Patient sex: M
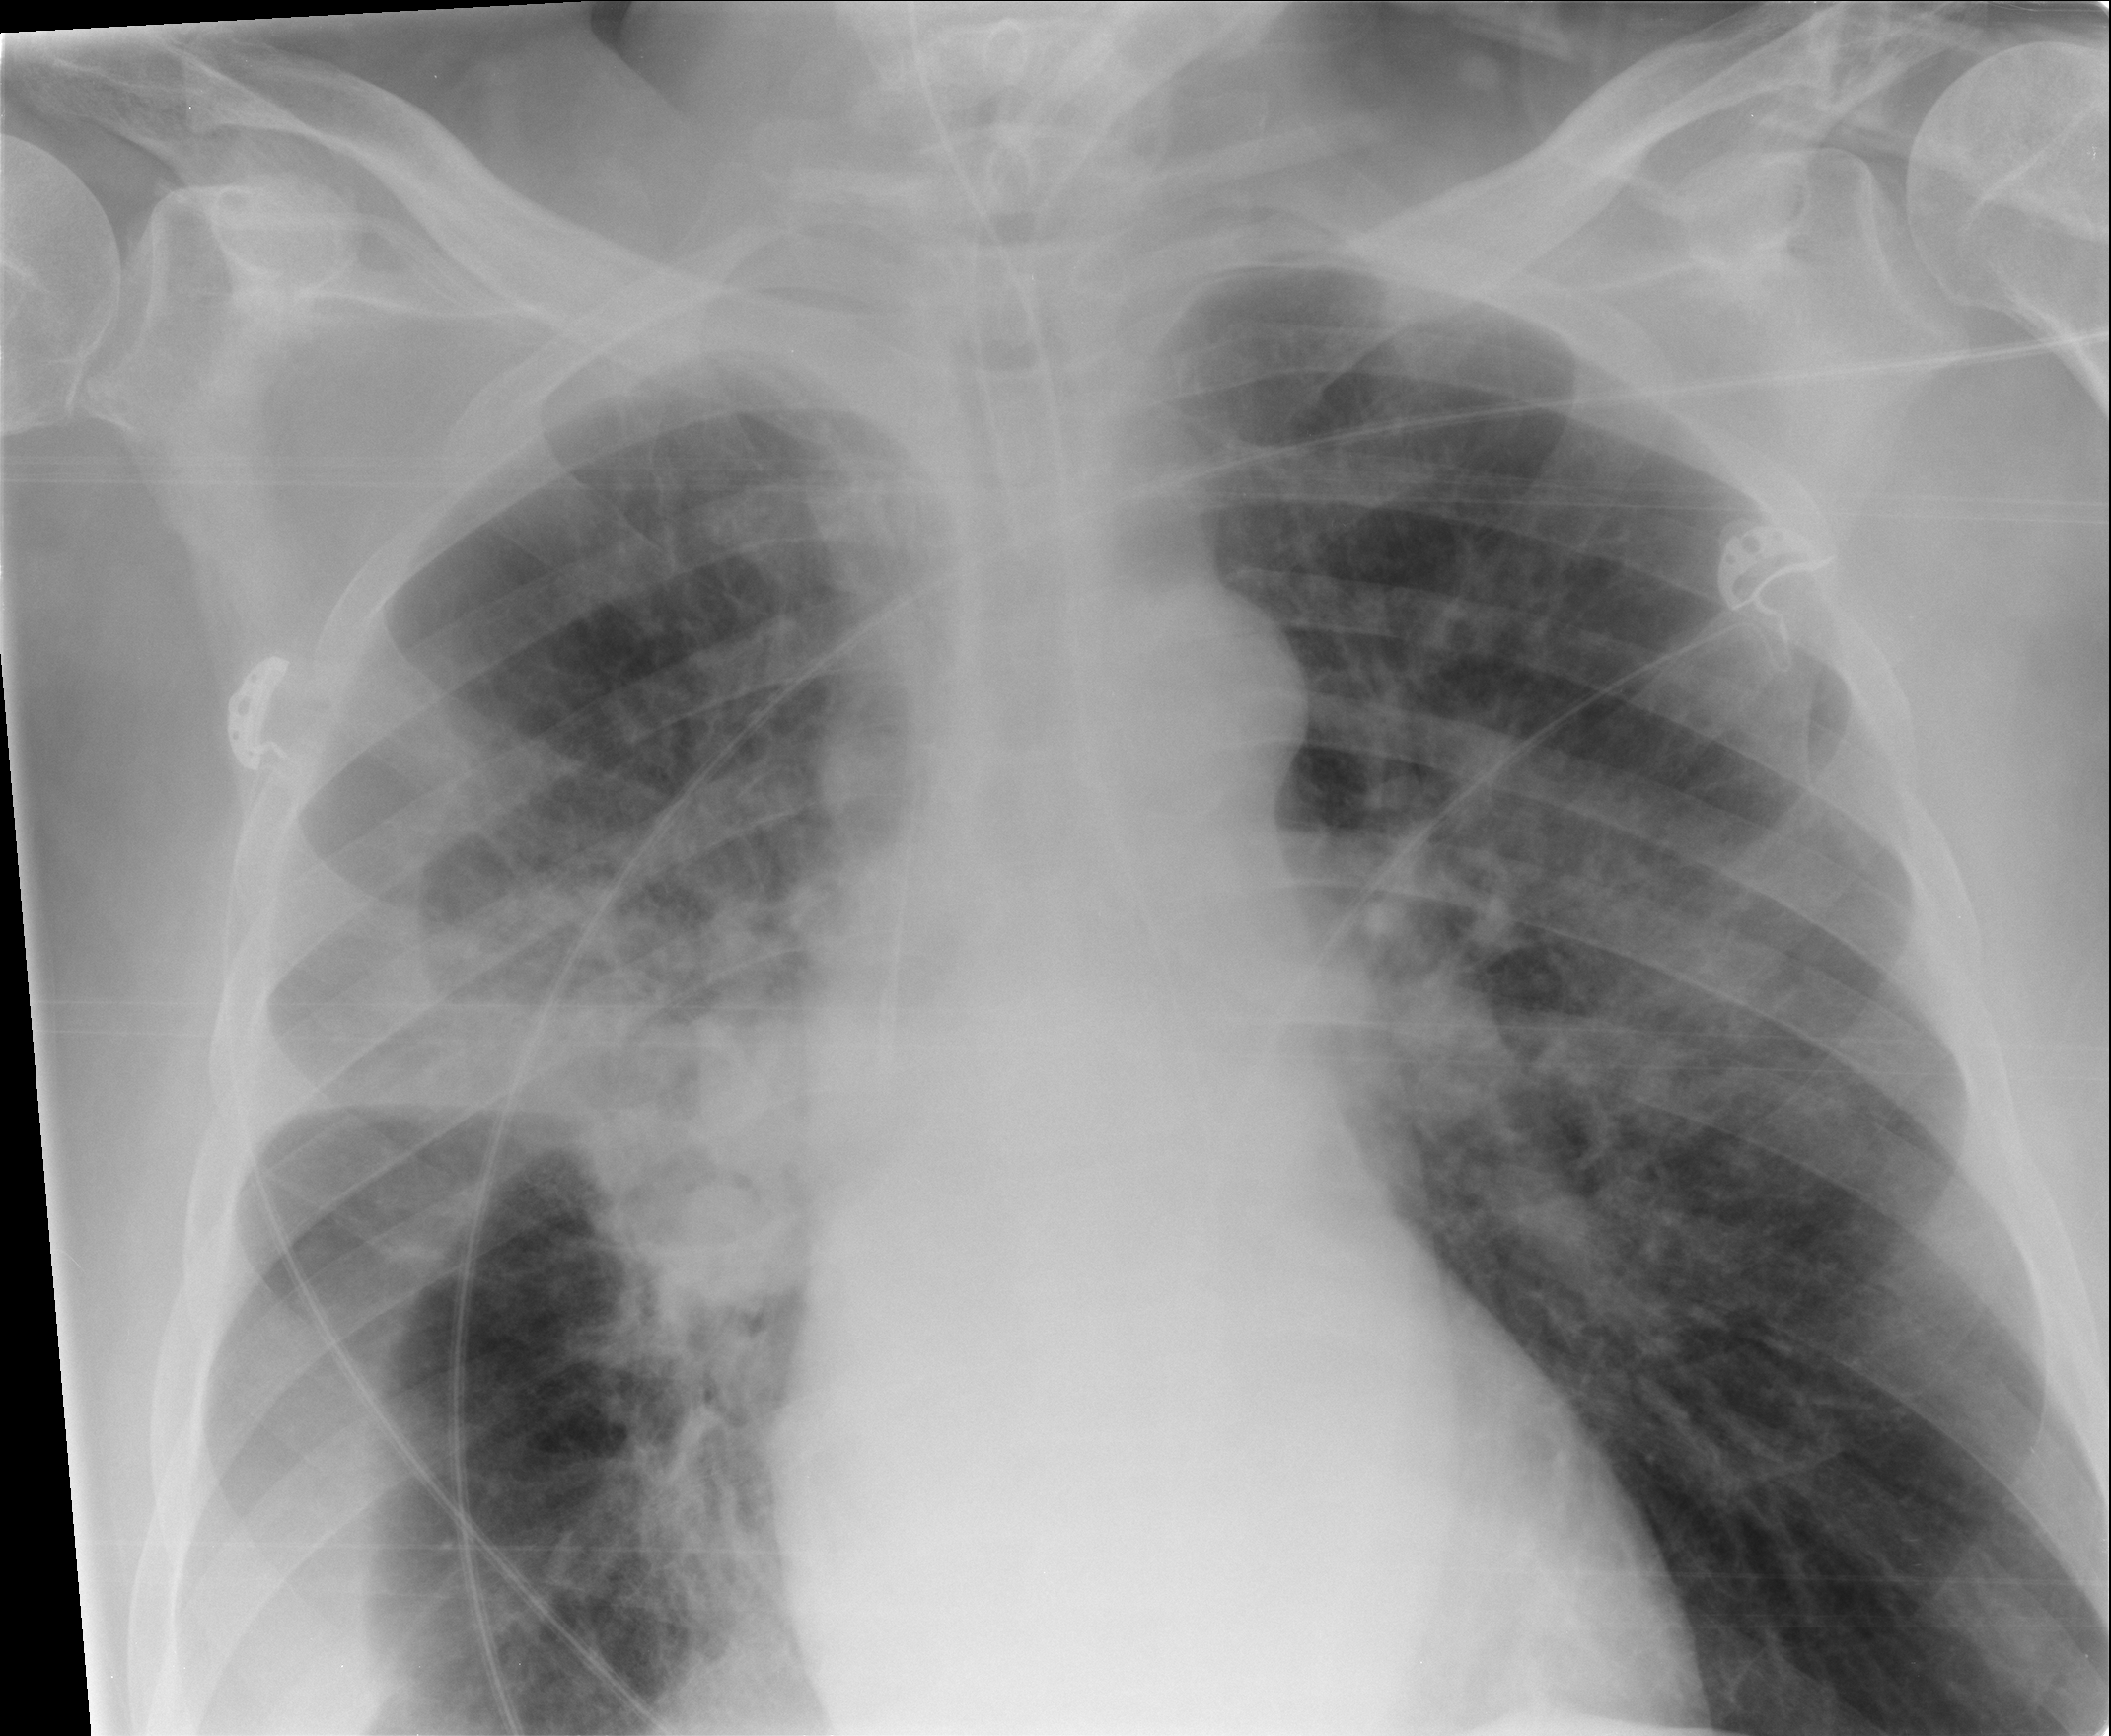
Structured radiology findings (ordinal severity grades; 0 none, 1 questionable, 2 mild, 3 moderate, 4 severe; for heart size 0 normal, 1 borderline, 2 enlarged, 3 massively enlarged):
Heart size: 0
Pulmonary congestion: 0
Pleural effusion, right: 2
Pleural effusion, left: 0
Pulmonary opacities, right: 3
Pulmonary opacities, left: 2
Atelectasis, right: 2
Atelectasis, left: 0